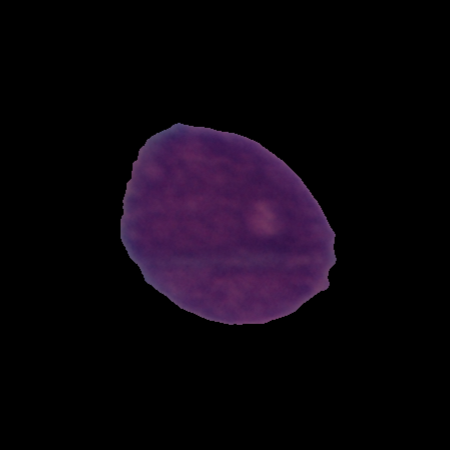
Label: cancer